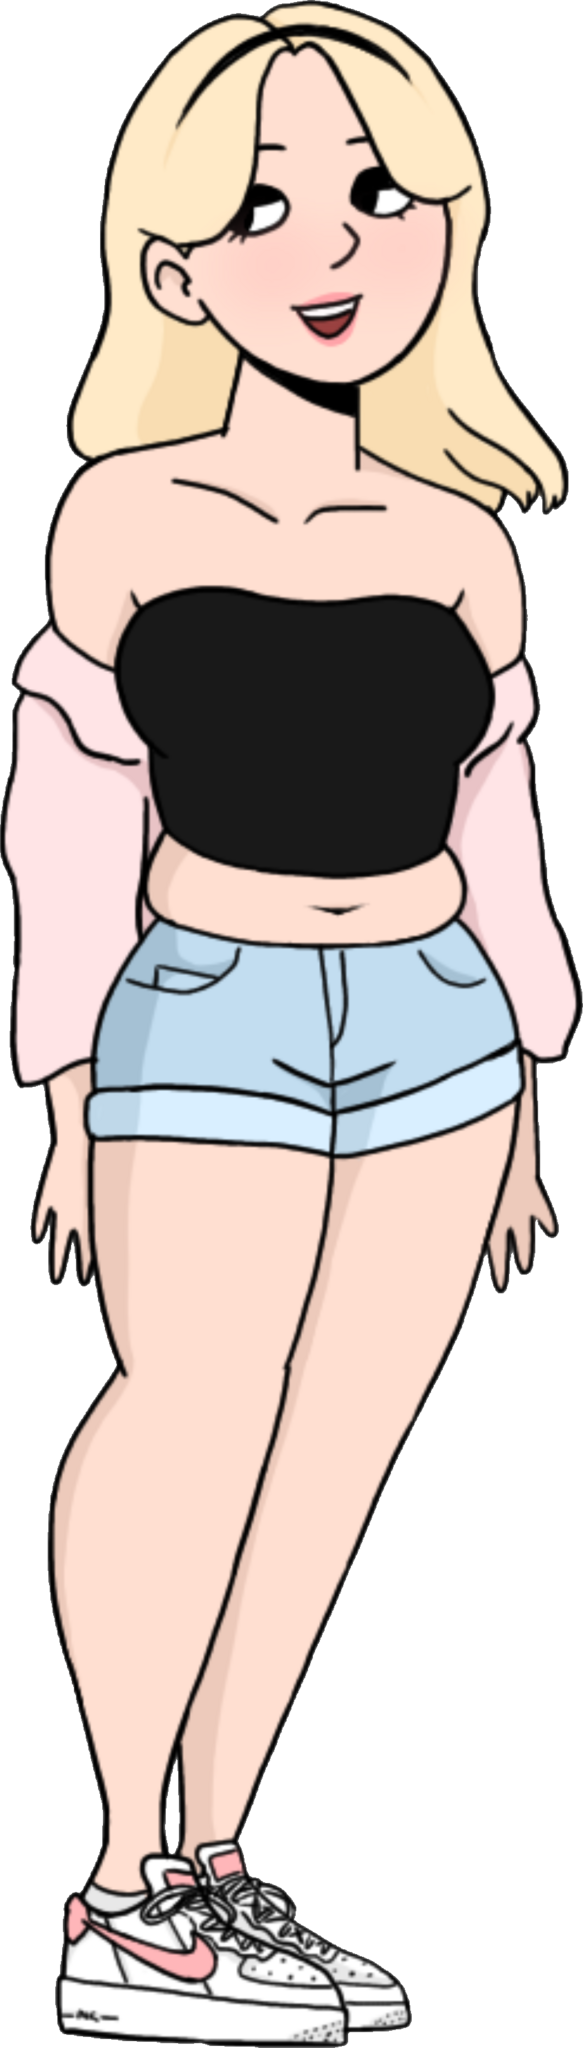
Label: 5_Ashbie_and_Enbie_Girl